Field crop: maize
Growth stage: 2
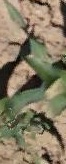
Species: maize